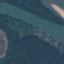
Label: River